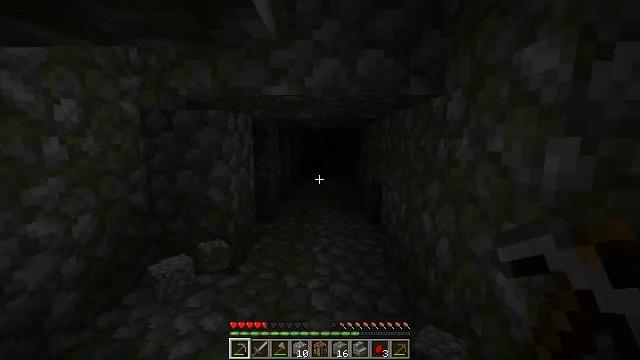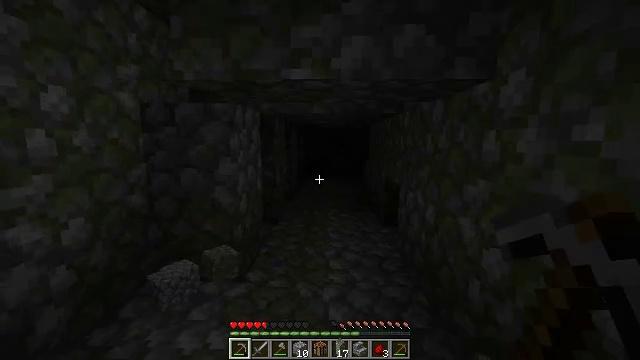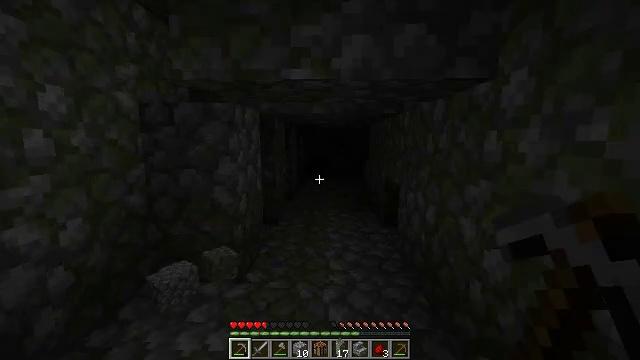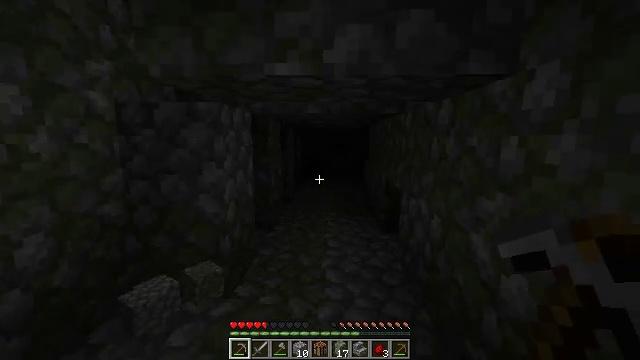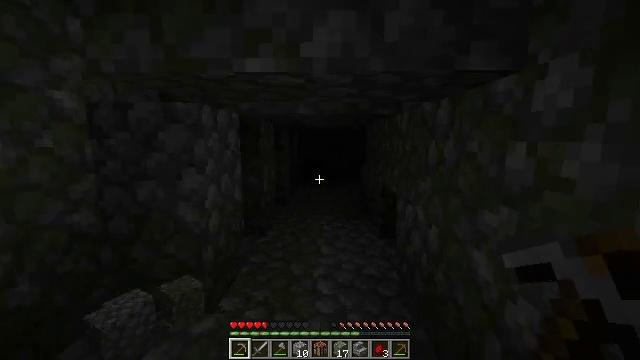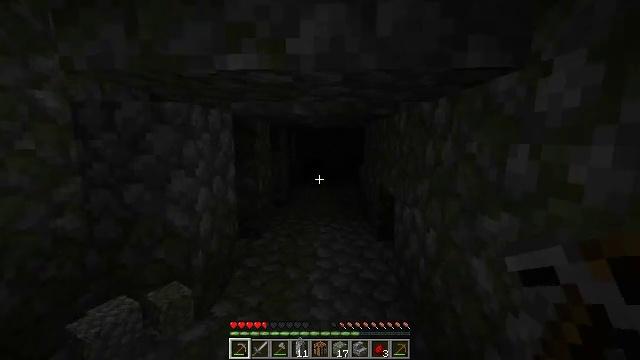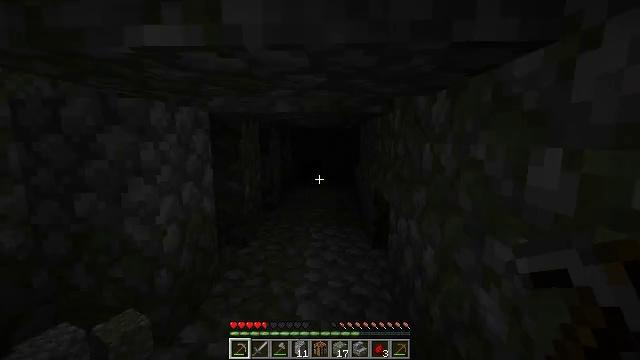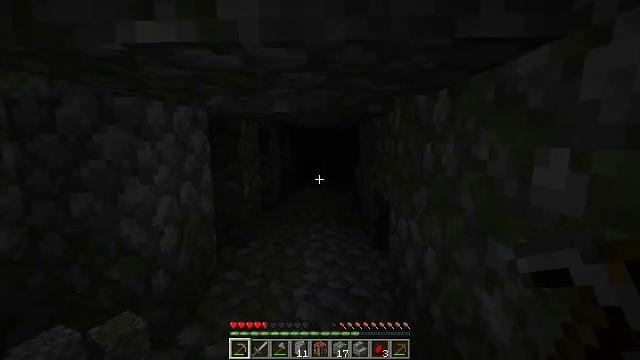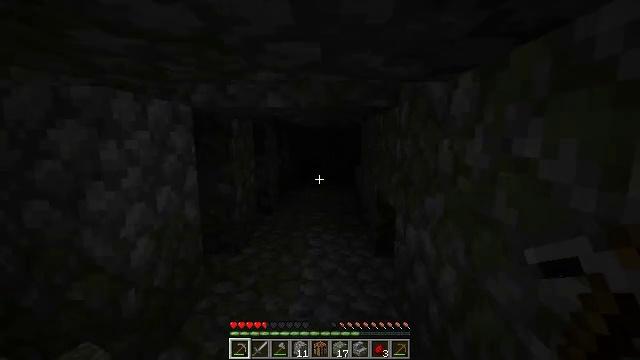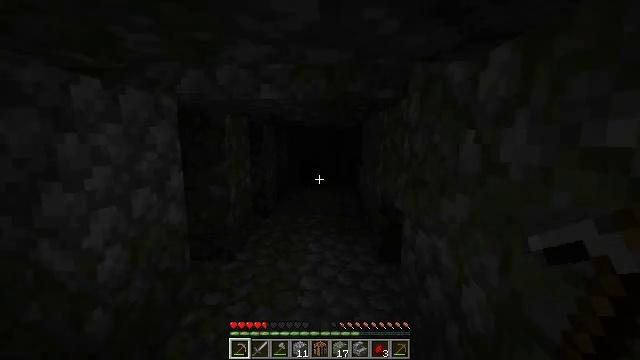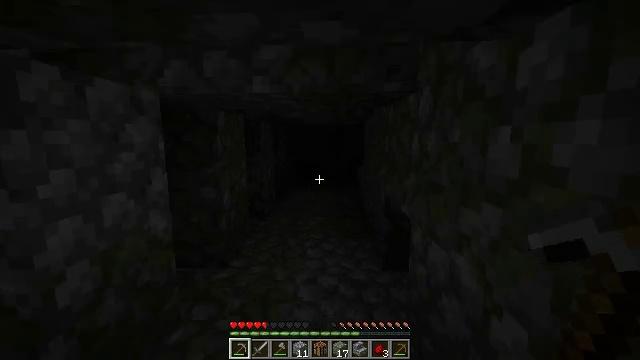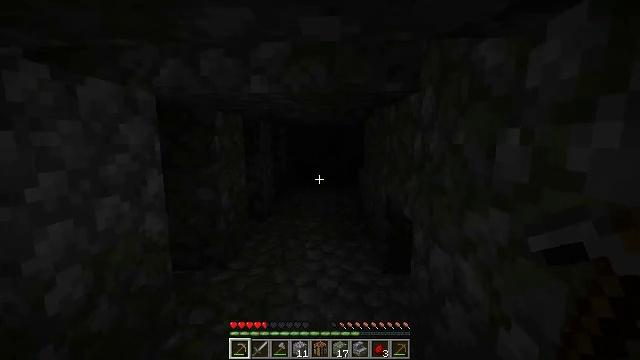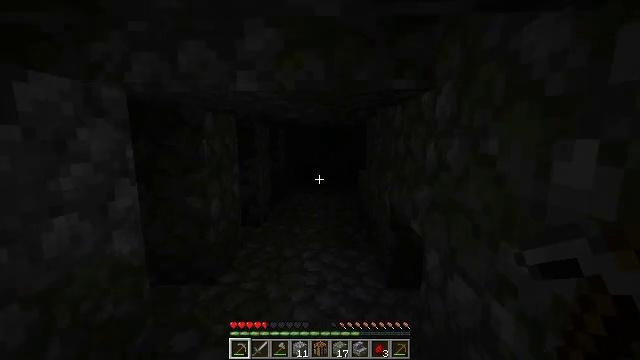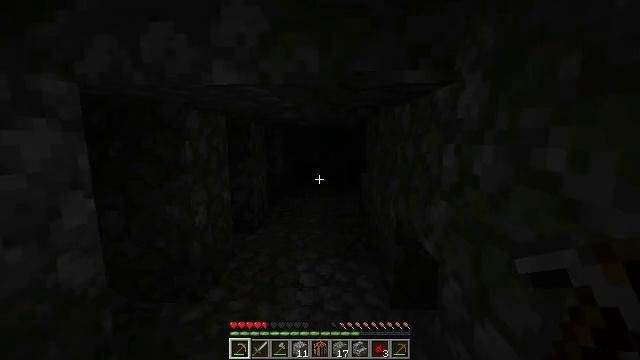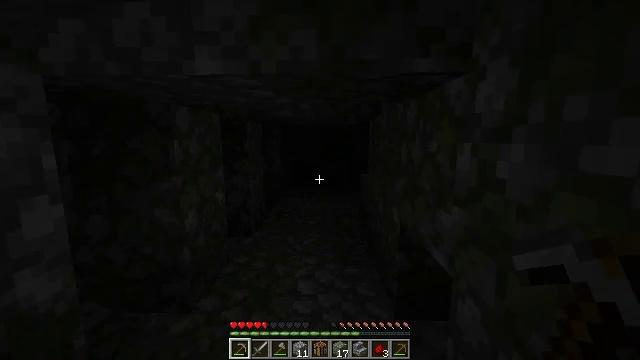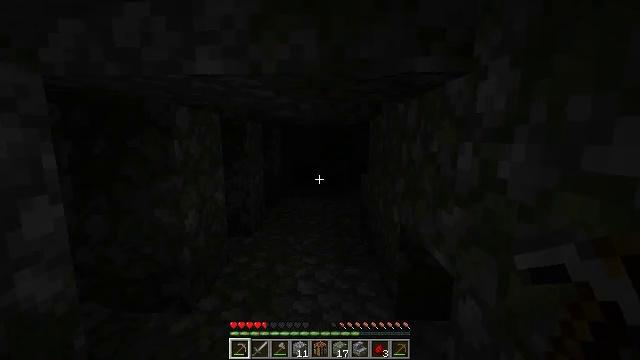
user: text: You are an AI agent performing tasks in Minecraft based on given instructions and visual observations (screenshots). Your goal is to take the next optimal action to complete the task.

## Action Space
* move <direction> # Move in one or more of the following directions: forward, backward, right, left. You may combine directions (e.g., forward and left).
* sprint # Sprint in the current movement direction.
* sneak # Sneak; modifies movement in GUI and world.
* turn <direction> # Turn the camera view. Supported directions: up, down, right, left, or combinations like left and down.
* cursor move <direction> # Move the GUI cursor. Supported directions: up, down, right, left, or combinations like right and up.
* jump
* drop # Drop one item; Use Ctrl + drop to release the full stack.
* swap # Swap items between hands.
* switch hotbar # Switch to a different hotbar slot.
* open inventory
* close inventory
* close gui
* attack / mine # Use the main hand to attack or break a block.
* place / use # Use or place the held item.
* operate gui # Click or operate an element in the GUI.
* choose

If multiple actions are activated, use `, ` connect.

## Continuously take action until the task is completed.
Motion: motion action
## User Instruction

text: Mine the tripwire.
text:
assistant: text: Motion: move forward
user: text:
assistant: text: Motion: move forward and move right
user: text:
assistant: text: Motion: move forward and move right
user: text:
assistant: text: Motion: move forward and move right
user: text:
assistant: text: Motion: move forward and move right
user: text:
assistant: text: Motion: move forward
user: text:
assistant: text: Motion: move forward
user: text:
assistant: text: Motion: move forward
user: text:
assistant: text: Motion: move forward
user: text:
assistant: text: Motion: move forward
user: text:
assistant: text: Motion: move forward
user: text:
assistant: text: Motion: move forward
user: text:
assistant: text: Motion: move forward
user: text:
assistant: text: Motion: no_op
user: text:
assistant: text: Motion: no_op
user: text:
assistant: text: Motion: no_op
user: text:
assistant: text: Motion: no_op
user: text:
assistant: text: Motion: no_op
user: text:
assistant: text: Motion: no_op
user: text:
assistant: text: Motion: no_op
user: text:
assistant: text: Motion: no_op
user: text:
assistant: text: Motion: move back
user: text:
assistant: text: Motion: move back
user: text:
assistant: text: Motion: move back
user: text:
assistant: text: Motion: move back
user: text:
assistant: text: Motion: move back
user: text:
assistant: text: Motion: move back
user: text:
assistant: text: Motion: move back
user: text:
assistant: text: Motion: move back
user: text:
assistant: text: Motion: move back